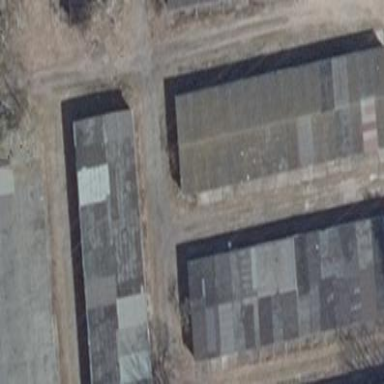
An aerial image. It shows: Group of garages.